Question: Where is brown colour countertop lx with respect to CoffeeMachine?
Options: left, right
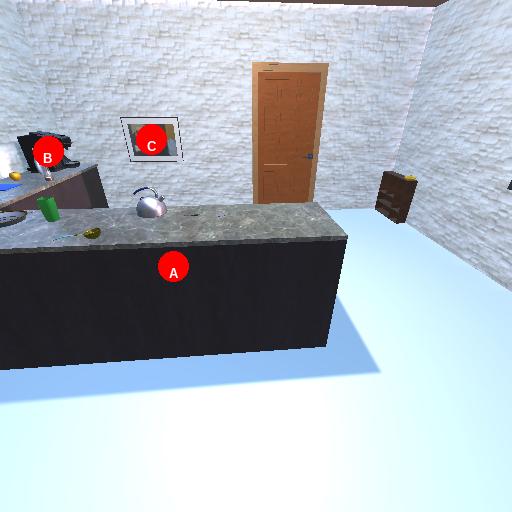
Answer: left